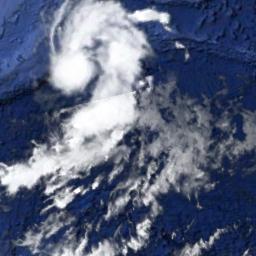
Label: cloud